Question: I am trying to achieve the design when i click on the x(circled cross) it dismisses and the recyclerview assumes the position:

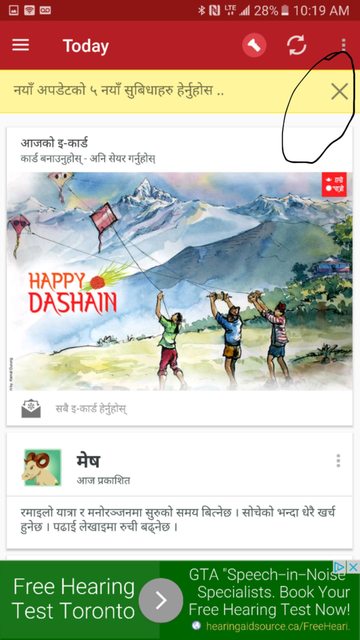
Answer: On OnItemClick:-
//IF you are removing top item in your recycler view.